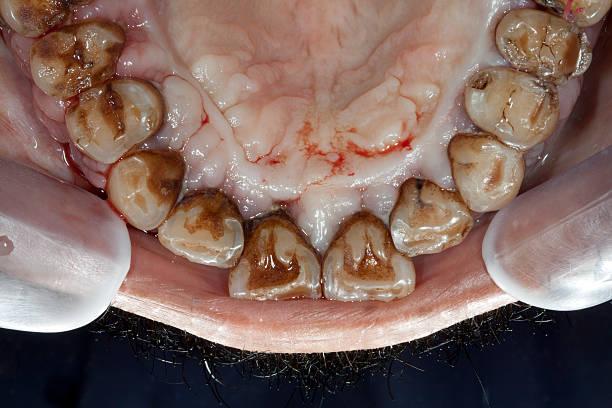
Condition: Gingivitis